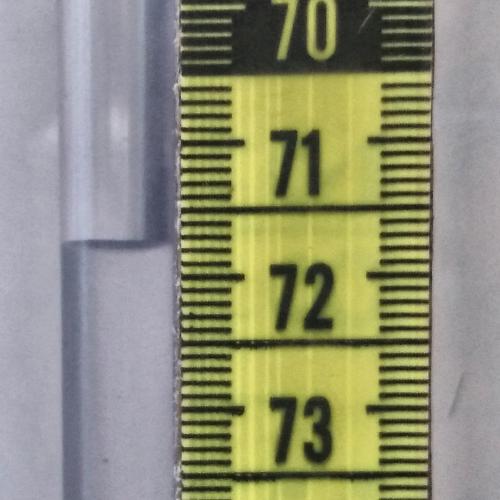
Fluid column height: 71.8 cm